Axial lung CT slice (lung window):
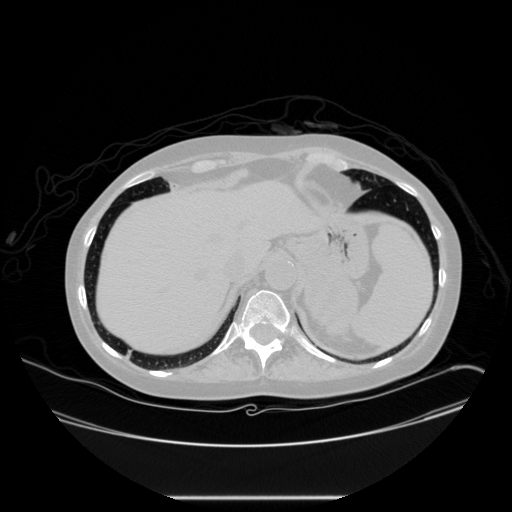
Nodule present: no